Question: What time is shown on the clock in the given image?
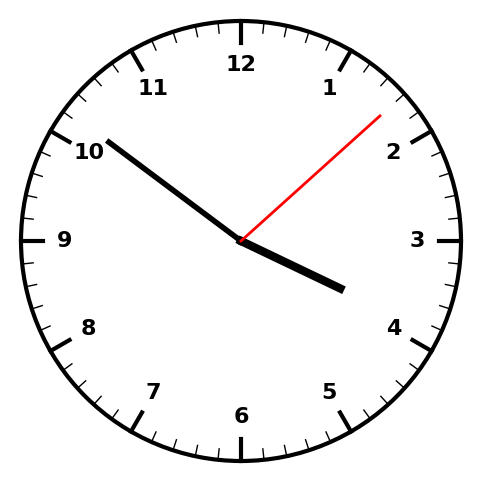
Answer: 03:51:08